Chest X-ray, AP view. Patient: 54 years old, sex M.
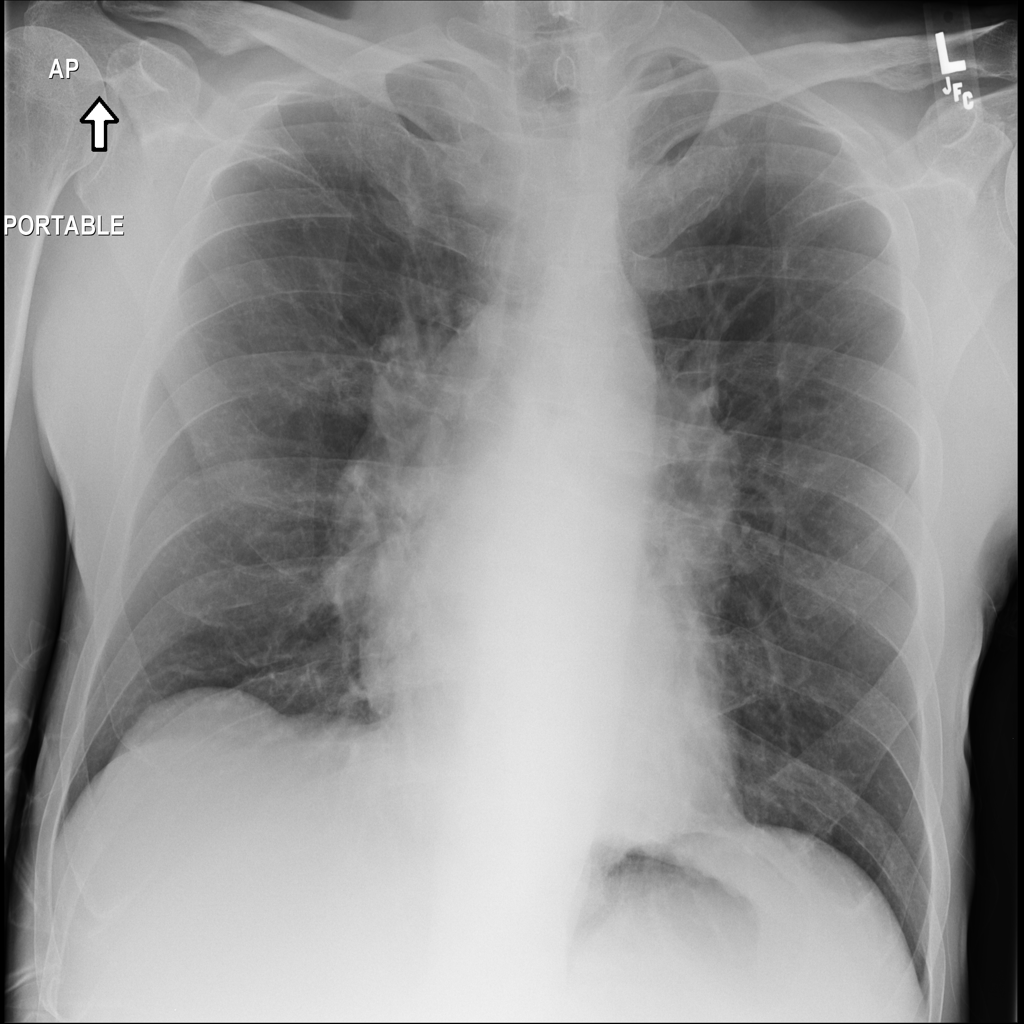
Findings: No Finding